Aerial crown-view tile of a tropical tree (Barro Colorado Island, Panama), acquired 20241014:
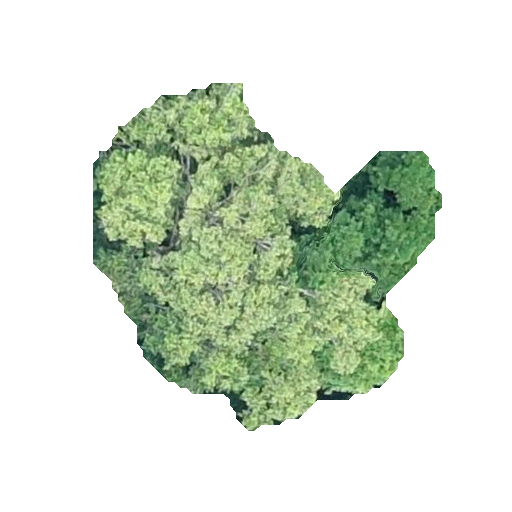
Species: Poulsenia armata
GBIF accepted scientific name: Poulsenia armata
Crown area: 122.653 m²